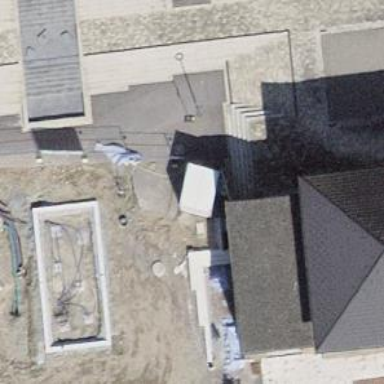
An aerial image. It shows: Set of concrete steps.